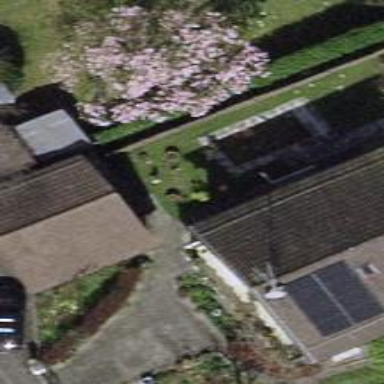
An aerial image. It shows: Garage.